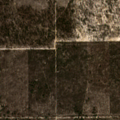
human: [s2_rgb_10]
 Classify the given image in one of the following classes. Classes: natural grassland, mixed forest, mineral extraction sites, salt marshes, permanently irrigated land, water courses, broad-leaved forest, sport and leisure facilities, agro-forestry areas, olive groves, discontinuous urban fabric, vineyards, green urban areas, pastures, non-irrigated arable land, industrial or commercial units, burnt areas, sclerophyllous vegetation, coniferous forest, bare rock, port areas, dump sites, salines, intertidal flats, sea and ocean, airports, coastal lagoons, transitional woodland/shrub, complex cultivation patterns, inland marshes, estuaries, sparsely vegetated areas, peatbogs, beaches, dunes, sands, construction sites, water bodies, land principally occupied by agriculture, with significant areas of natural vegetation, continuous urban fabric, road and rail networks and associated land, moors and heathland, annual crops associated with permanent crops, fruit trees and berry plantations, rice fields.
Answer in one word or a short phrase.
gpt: coniferous forest, transitional woodland/shrub